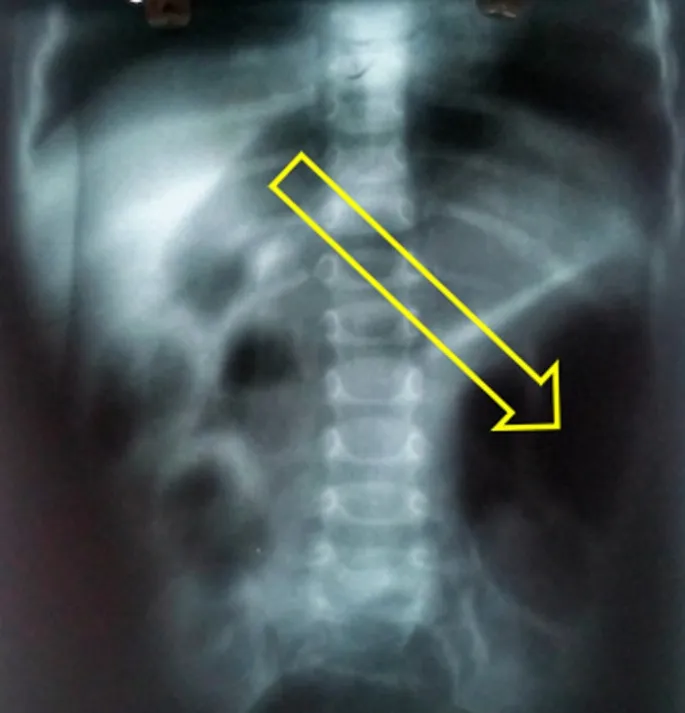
plain abdominal X-ray showing a distended intestinal loop without air-fluid level in the left lumbar region (yellow arrow).
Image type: radiology (x_ray)